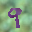
Label: 9